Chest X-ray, PA view. Patient: 53 years old, sex F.
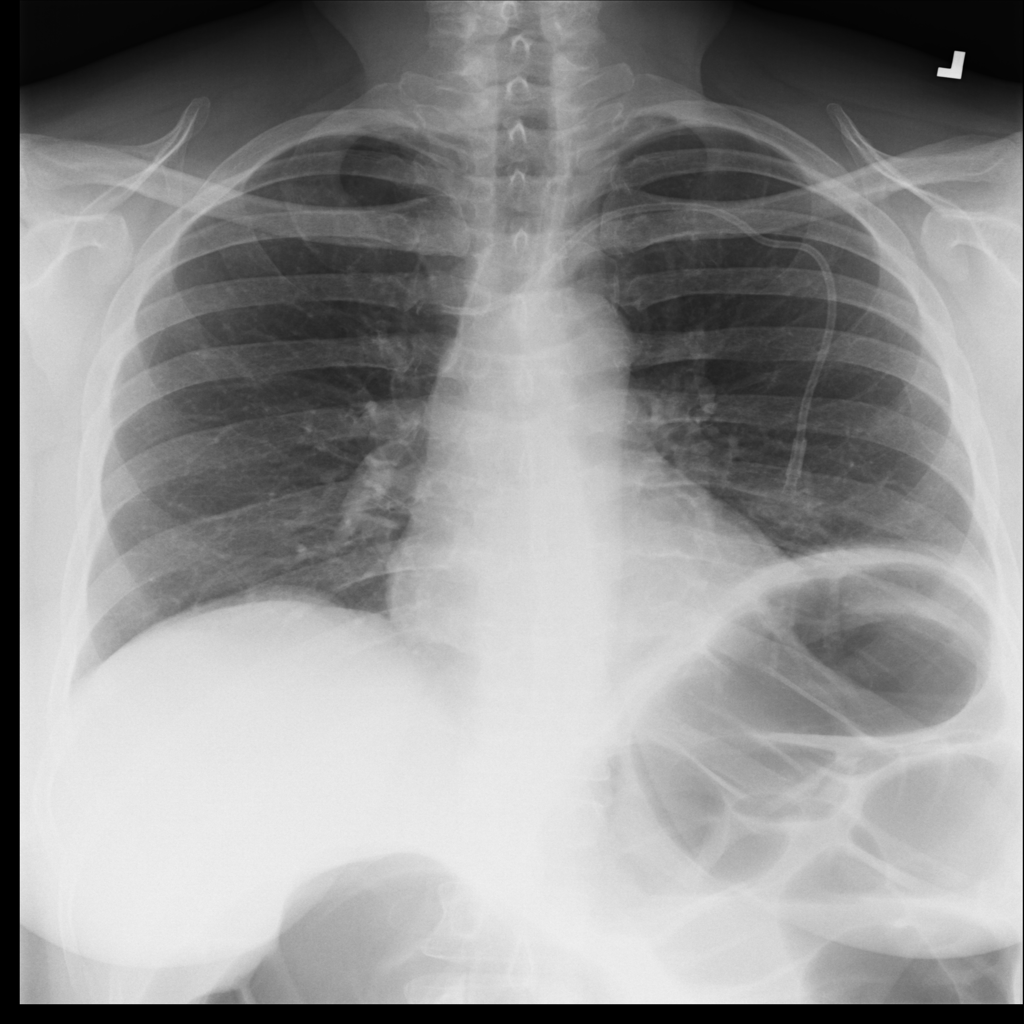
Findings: Atelectasis